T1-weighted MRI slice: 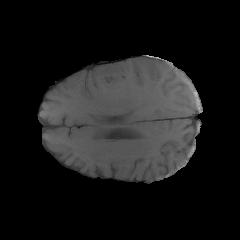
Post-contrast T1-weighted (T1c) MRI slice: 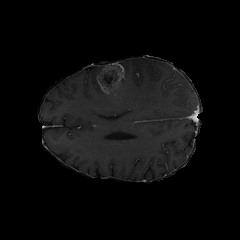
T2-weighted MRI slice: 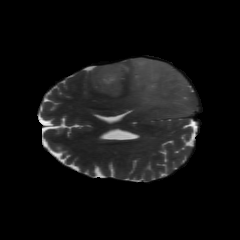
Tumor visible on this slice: yes